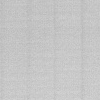
Atmospheric dust classification: dusty